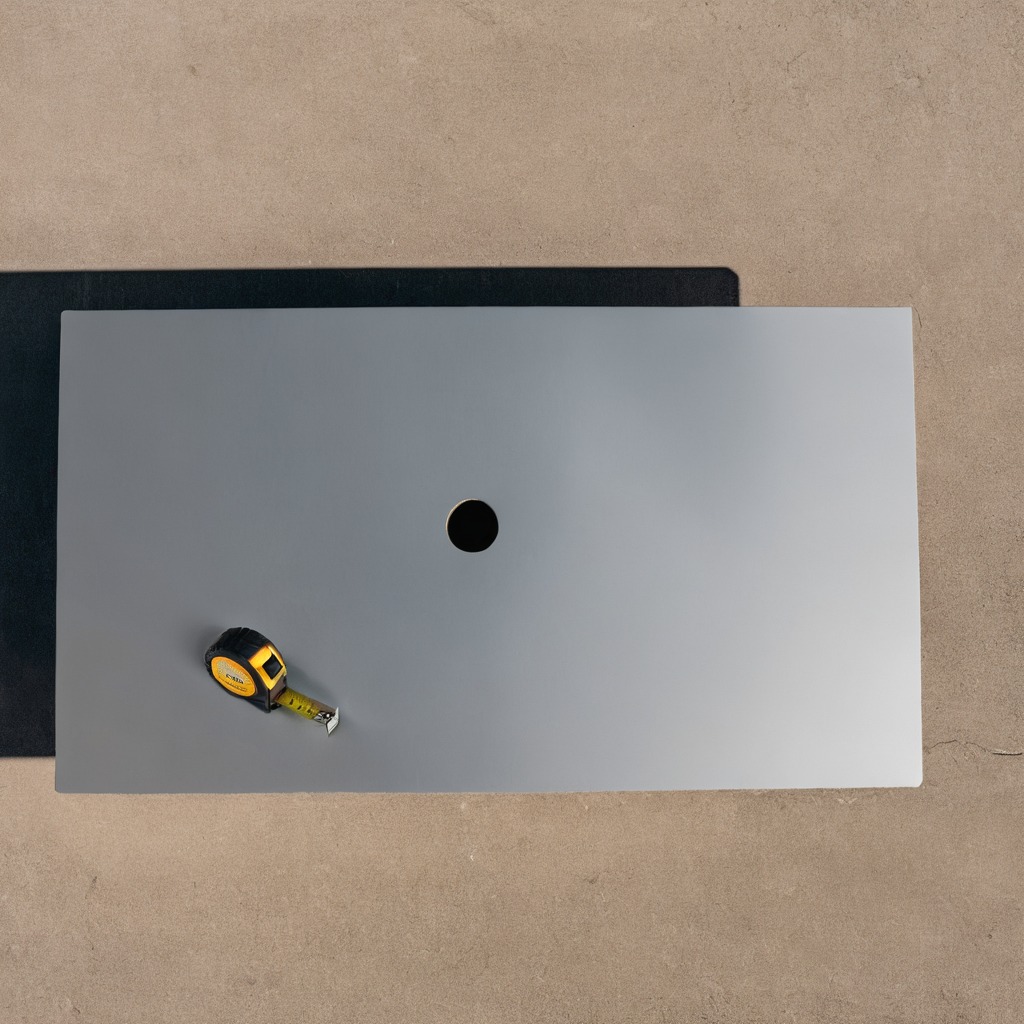
A measuring tape is lying on the table.